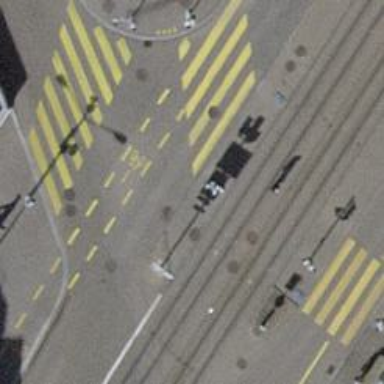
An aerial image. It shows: Kerb barrier.